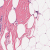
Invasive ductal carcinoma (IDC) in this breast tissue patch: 1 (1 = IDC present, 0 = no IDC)